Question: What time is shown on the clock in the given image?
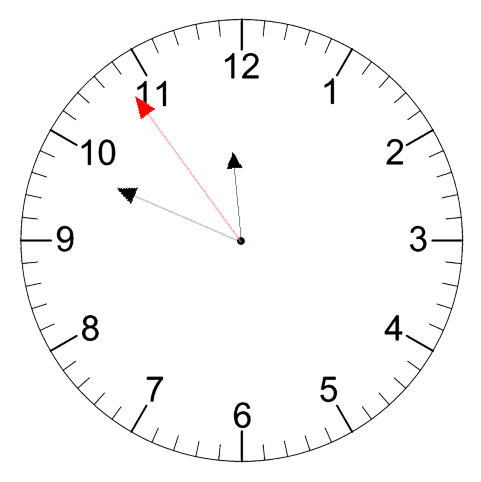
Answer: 11:48:54